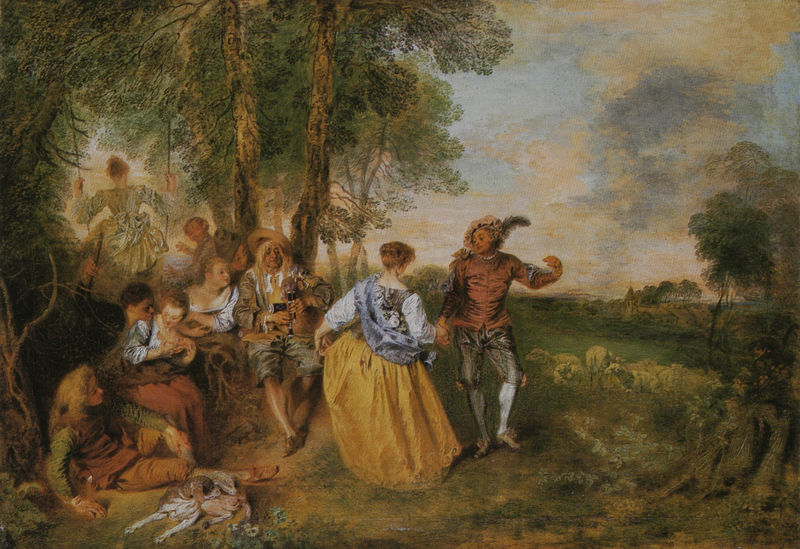
Titel: Les bergers, Die Hirten
Künstler: Antoine Watteau
Standort: Berlin
Institution: Staatliche Schlösser und Gärten
Schlagwörter: baum, blau, blätter, feder, gemälde, gruppe, himmel, laub, mann, rubens, weiß, wolken, bäume, frauen, gelb, grün, impressionismus, kirchturm, landschaft, menschen, sitzen, abend, bewegung, blumen, braun, frau, grau, hintergrund, hut, kleid, kleider, männer, schwarz, strasse, szene, gras, haus, hund, rasen, rot, tier, tiere, weg, wiese, wolke, fest, gesellschaft, leute, malerei, rock, schleife, tanz, alt, betrunken, gelage, hose, trinken, barock, instrument, öl, ast, baumstamm, birke, dämmerung, horizont, natur, busch, büsche, kirche, sträucher, haare, sitzend, adel, paar, personen, rokkoko, musik, pflanze, pflanzen, tanzen, rokoko, wald, kinder, turm, perücke, schärpe, liegen, schuhe, zuschauer, warm, dorf, herde, herbst, ausflug, idylle, picknick, figuren, seile, vergnügen, musizieren, schaukel, abendrot, waldrand, pärchen, schaf, wurzel, lichtung, leinwand, lustig, flöte, jüngling, wurzeln, romantisch, wanderer, wäldchen, menschengruppe, kniebundhose, personengruppe, gaukler, laute, gerafft, dudelsack, zuschauen, schafe, hirten, schäfer, weise, tänzer, tanzpaar, lagern, gell, schaukeln, volkstanz, galant, trinkgelage, höflinge, raffen, frohsinn, liegen sitzen